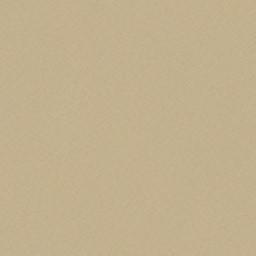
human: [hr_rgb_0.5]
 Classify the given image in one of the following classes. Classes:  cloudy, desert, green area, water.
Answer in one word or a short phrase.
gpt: desert